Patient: sex M, age 74
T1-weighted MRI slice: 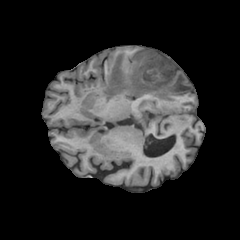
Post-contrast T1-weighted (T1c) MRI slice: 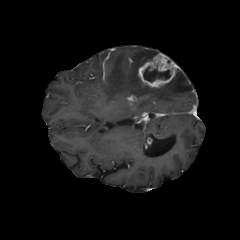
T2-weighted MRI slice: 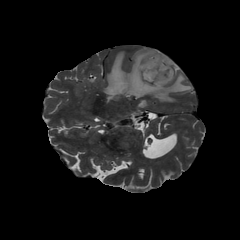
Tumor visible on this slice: yes
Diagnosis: Glioblastoma, IDH-wildtype
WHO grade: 4